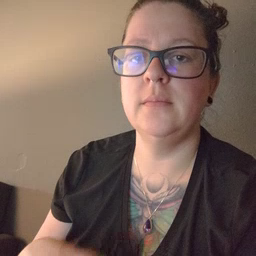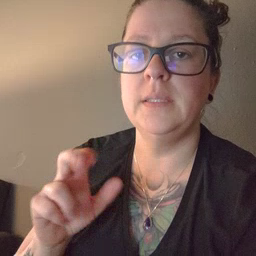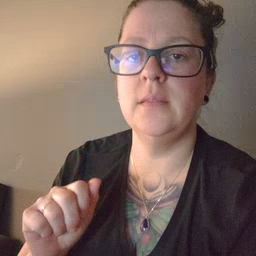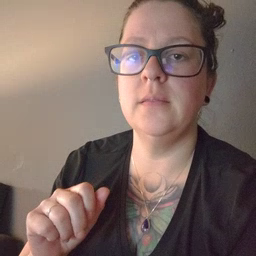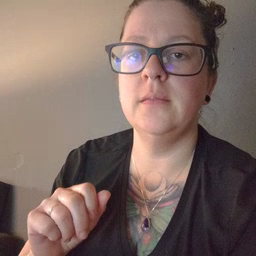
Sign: pizza